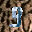
Label: 9